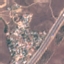
Land use / land cover class: Highway